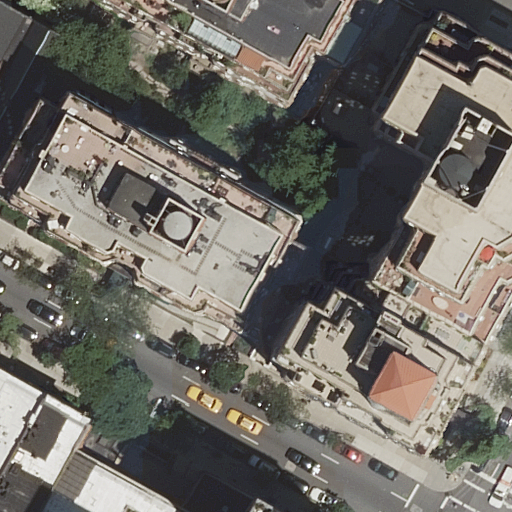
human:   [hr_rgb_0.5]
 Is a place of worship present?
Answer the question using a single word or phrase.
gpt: yes

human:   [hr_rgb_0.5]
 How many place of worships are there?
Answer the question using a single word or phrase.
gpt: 1

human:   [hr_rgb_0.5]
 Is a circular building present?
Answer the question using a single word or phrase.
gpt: no

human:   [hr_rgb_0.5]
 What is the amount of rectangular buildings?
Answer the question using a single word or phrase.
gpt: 6

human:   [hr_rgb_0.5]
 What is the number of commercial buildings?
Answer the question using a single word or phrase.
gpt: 0

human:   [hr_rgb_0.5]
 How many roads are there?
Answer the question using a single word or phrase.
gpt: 2

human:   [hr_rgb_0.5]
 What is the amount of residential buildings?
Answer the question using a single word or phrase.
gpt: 9

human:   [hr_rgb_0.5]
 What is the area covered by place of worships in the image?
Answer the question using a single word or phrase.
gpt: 248m2

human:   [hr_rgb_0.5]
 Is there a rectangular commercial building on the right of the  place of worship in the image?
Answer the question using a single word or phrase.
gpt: no

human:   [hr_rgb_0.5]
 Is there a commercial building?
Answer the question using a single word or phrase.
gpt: no

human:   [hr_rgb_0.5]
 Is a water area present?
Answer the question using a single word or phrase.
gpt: no

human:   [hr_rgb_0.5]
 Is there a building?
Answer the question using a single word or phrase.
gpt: yes

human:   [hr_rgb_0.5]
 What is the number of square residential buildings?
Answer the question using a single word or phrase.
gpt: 0

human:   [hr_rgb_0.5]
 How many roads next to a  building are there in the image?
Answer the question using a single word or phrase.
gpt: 2

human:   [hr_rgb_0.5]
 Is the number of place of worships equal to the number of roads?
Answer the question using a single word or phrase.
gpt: no

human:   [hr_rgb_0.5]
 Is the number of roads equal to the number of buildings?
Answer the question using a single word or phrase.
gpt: no

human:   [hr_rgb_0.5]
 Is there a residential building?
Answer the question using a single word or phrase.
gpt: yes

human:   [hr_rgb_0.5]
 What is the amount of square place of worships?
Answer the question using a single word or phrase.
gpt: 0

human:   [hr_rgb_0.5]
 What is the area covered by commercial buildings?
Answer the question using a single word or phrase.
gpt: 0m2

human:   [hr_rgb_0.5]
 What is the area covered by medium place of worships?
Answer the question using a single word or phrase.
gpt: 248m2

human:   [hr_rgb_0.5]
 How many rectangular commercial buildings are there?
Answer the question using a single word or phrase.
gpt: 0

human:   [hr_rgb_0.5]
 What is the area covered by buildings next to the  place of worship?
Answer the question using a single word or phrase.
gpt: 4161m2

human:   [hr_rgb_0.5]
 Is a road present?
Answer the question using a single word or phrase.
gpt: yes

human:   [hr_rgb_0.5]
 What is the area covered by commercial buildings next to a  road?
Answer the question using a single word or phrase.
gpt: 0m2

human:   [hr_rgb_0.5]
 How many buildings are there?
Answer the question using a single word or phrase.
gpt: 10

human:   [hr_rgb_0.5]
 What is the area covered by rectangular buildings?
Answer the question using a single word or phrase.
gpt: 584m2

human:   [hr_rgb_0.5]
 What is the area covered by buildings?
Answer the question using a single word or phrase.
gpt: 4161m2

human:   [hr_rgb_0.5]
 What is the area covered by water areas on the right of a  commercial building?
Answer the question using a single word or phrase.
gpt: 0m2

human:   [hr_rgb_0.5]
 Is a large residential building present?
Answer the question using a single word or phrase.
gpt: yes

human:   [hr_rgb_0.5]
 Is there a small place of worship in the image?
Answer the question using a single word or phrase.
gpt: no

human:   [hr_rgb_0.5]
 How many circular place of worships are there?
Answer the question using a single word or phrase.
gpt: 0

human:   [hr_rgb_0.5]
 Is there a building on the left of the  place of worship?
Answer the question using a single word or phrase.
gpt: yes

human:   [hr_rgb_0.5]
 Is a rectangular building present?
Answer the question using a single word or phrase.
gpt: yes

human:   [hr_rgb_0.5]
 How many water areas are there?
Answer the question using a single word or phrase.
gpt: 0

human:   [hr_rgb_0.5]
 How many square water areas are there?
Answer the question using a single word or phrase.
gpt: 0

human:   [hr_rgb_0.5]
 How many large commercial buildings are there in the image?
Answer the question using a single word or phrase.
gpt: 0

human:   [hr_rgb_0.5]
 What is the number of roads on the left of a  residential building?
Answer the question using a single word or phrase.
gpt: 0

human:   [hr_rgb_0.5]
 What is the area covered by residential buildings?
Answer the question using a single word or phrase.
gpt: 3912m2

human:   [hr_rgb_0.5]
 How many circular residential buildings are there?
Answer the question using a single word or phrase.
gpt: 0

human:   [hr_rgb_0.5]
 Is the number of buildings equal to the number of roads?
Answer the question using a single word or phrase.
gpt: no

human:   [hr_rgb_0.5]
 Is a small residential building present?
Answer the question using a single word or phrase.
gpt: yes

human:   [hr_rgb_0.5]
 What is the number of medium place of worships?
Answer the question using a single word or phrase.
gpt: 1

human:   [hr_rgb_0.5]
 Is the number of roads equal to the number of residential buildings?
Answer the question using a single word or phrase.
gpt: no

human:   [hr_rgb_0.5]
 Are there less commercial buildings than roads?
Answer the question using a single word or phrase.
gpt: yes

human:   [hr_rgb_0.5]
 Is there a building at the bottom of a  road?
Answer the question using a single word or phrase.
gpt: yes

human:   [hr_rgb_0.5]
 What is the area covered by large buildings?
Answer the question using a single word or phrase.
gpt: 3266m2

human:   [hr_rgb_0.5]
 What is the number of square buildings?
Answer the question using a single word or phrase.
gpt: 0

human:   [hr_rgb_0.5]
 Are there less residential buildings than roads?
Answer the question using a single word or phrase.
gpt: no

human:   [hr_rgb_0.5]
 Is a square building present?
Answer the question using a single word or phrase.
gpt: no

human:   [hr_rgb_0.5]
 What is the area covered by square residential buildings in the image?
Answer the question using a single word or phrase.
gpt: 0m2

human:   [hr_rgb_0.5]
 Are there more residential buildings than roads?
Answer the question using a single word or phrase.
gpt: yes

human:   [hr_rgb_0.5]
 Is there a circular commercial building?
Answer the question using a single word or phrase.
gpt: no

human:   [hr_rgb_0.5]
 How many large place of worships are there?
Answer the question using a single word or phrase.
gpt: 0

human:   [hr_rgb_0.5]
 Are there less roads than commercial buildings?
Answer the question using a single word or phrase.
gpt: no

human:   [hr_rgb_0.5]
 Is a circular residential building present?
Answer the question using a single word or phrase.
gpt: no

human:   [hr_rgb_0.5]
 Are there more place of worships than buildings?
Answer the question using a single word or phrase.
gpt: no

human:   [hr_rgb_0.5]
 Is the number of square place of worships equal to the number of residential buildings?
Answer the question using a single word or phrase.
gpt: no

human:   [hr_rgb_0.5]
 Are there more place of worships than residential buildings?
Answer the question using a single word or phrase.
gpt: no

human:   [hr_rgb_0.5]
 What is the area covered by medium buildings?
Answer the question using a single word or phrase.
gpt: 797m2

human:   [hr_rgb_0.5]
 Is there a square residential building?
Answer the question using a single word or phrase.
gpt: no

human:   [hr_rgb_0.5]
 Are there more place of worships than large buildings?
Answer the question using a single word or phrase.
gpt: no

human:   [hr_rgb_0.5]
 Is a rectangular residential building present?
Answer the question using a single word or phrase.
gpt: yes

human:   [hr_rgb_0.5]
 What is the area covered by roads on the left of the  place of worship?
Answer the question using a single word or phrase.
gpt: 0m2

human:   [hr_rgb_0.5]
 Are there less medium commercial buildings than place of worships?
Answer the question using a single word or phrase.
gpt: yes